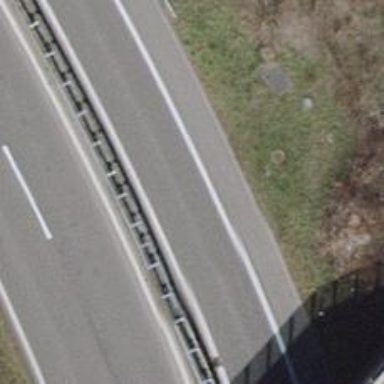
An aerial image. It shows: Motorroad with trunk link.